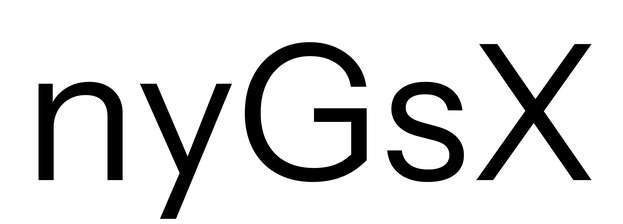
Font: InstrumentSans_Regular